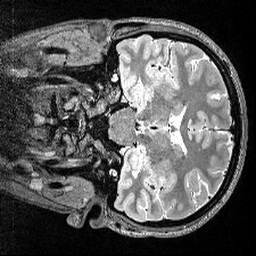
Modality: T2w
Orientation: coronal
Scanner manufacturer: siemens
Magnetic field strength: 3 T
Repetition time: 3.2 s
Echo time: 0.566 s